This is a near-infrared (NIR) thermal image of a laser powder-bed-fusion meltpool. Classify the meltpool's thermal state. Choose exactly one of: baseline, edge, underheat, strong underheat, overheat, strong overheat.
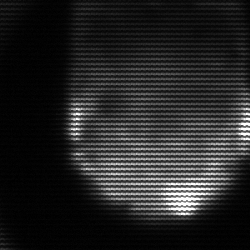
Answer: edge